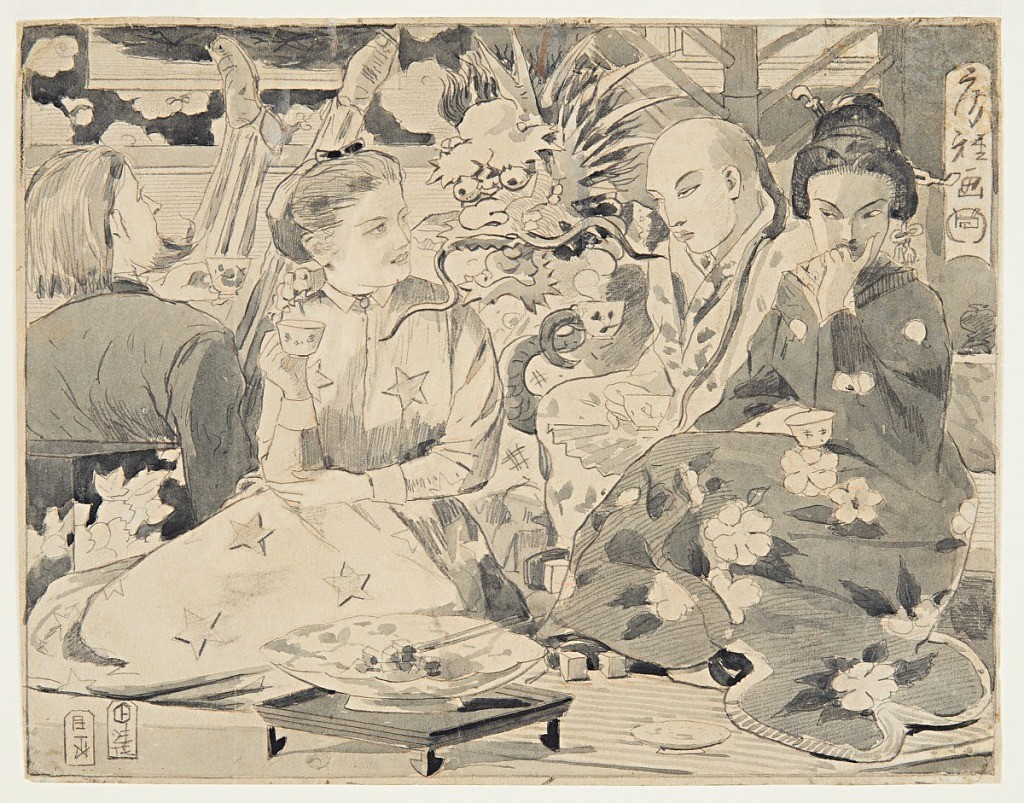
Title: International Tea Party
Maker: Winslow Homer, American, 1836–1910
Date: ca. 1867
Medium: Graphite, brush and black, gray wash on paper
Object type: Drawing
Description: Horizontal view of four figures. Asian man and woman at right wearing long kimono and hold teacups; the male figure also holds a fan. Western male and female figure at left, the woman wears a long robe printed with five-pointed stars, her white shirt collar showing at top; the man viewed from the back with long hair and beard and striped trousers, his feet raised high into the air. Low table with bowl in foreground; decorative dragon at center in background.